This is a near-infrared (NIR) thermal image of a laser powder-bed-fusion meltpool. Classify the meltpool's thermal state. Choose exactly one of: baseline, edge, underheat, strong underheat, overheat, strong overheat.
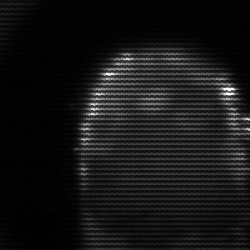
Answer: baseline